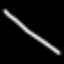
Label: line